Question: I have written a custom boundary detection:
'''
def new_custom_bondary(docx):
for token in docx[:-1]:
if token.text == ".":
docx[token.i+1].is_sent_start=True
return docx
'''
Then I have added to the spacy nlp pipeline:
'''
nlp.add_pipe(new_custom_boundary,before = 'parser')
'''
## Problem
I would like to store the result in text file, but when I'm trying to loop through 'doc.sents', and write to text file, it's actually writing only the last line of the output. Whether the problem is due to the looping, or something related to span/doc in spacy, I don't know.
Could anyone me help out with this?

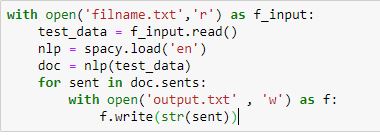
Answer: You are rewriting output.txt for every row.
When you do
'''
with open('output.txt', 'w') as f:
f.write(str(sent))
'''
the 'w' parameters tell to write over the file.
You have to change the open mode to 'a', which stands for "append":
'''
#this will append lines instead of rewriting.
with open('output.txt', 'a') as f:
f.write(str(sent)+"
")
'''